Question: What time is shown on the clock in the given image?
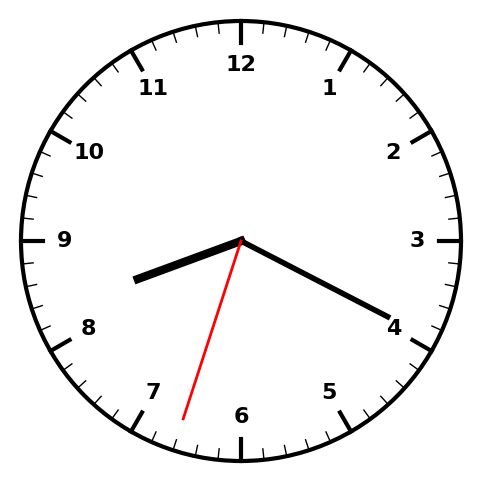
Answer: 08:19:33